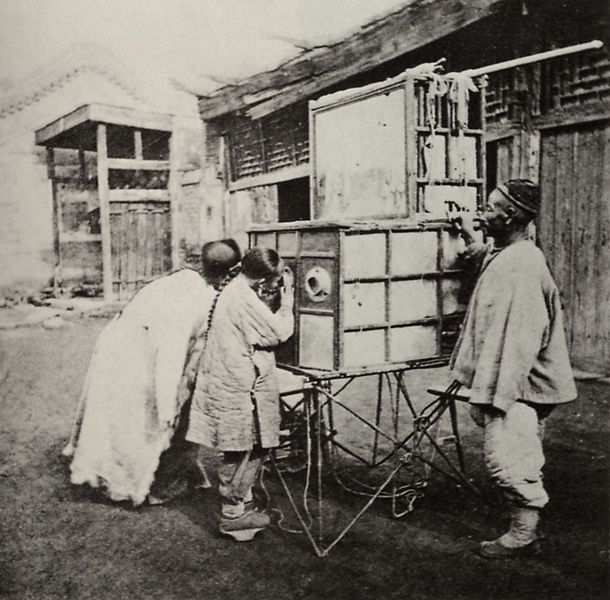
Titel: Die Peepshow brachte exotische Wunder der fremden Welt in die Dörfer..
Künstler: John Thomson
Schlagwörter: dunkel, gruppe, hand, himmel, mann, schatten, umhang, weiß, frauen, menschen, mädchen, frau, frisur, grau, haar, hell, holz, hut, kleider, licht, männer, schwarz, strasse, szene, tisch, tür, dach, dame, gebäude, gras, haus, wiese, leute, alt, anzug, hose, jacke, kappe, mütze, architektur, kleidung, stehen, bild, blicken, schauen, erde, häuser, hütte, boden, gewand, haare, mantel, drei, kind, personen, kinder, schuppen, lehrer, schuhe, zöpfe, hosen, afrika, dorf, giebel, hof, hütten, einfach, zopf, glatze, metall, gestell, junge, exotisch, foto, fotografie, photographie, neger, gestänge, maschine, belichtung, bücken, scheune, gerät, kabel, brett, asien, schwarzweiss, asiatisch, mäntel, kiste, schuh, kasten, photo, tracht, china, beugen, antik, stall, mönche, plateau, neugier, fotographie, aufnahme, schwar, gucken, schaukasten, verschlag, ahus, baracke, vorgänger, linse, experiment, guckloch, shuhe, moslem, gewandt, chinese, fernost, asiate, mongolei, durchschauen, chinesen, tibet, mongole, guckkasten, automat, apparat, schwarweiss, fotoapparat, kamera, camera, dunkelkammer, obscura, ursprünglich, fotografieren, objektiv, laterna magica, vorführgerät, fabiger, guckmaschine, 1930, #haare, lfoto, bogefoto, gucklöcher, black box, fotomaschine, durcggucken